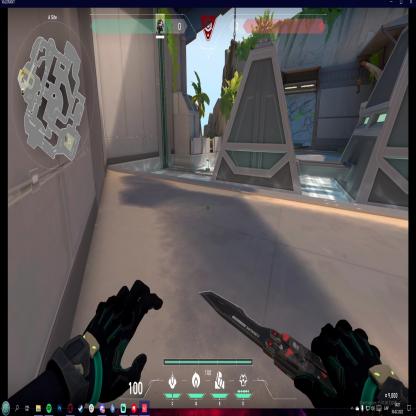
Label: planted spike